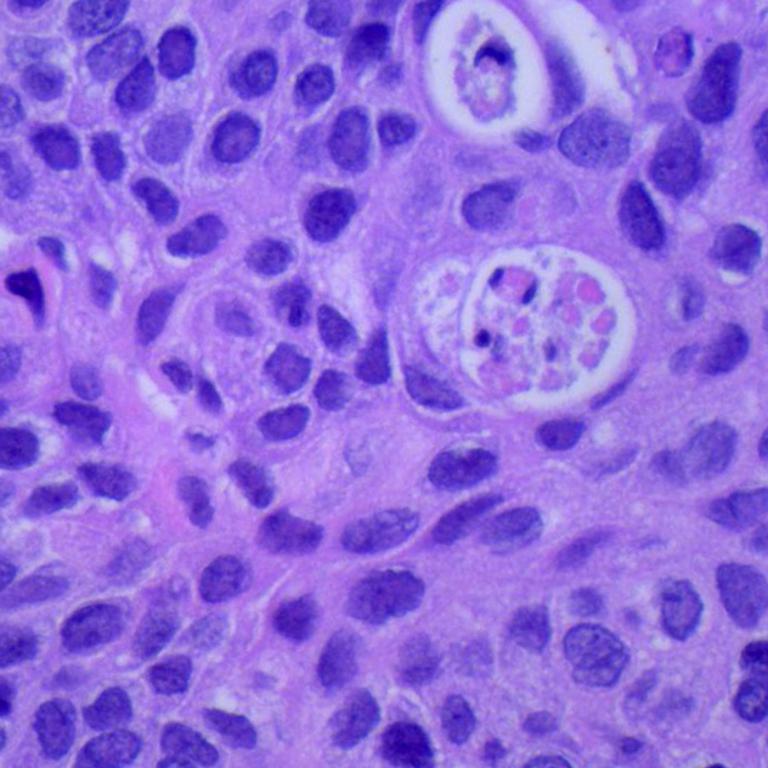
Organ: lung
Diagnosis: squamous carcinomas